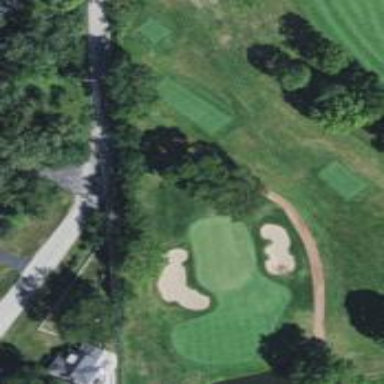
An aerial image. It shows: Golf hole.